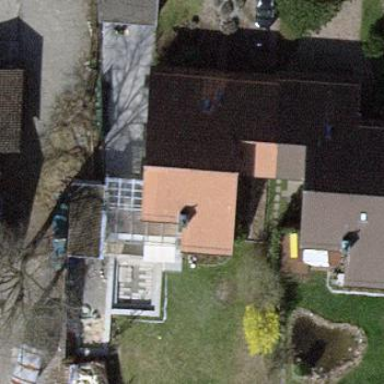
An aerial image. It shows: Terrace building.